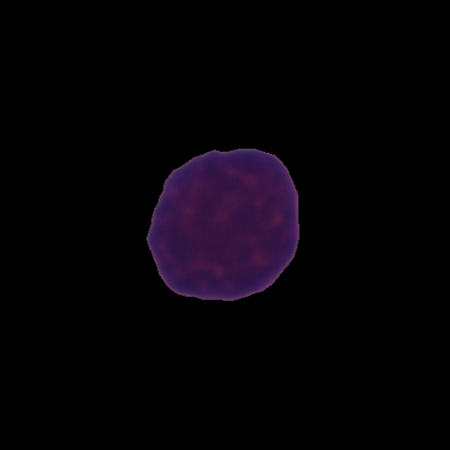
Label: healthy